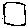
Label: square